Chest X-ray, PA view. Patient: 83 years old, sex M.
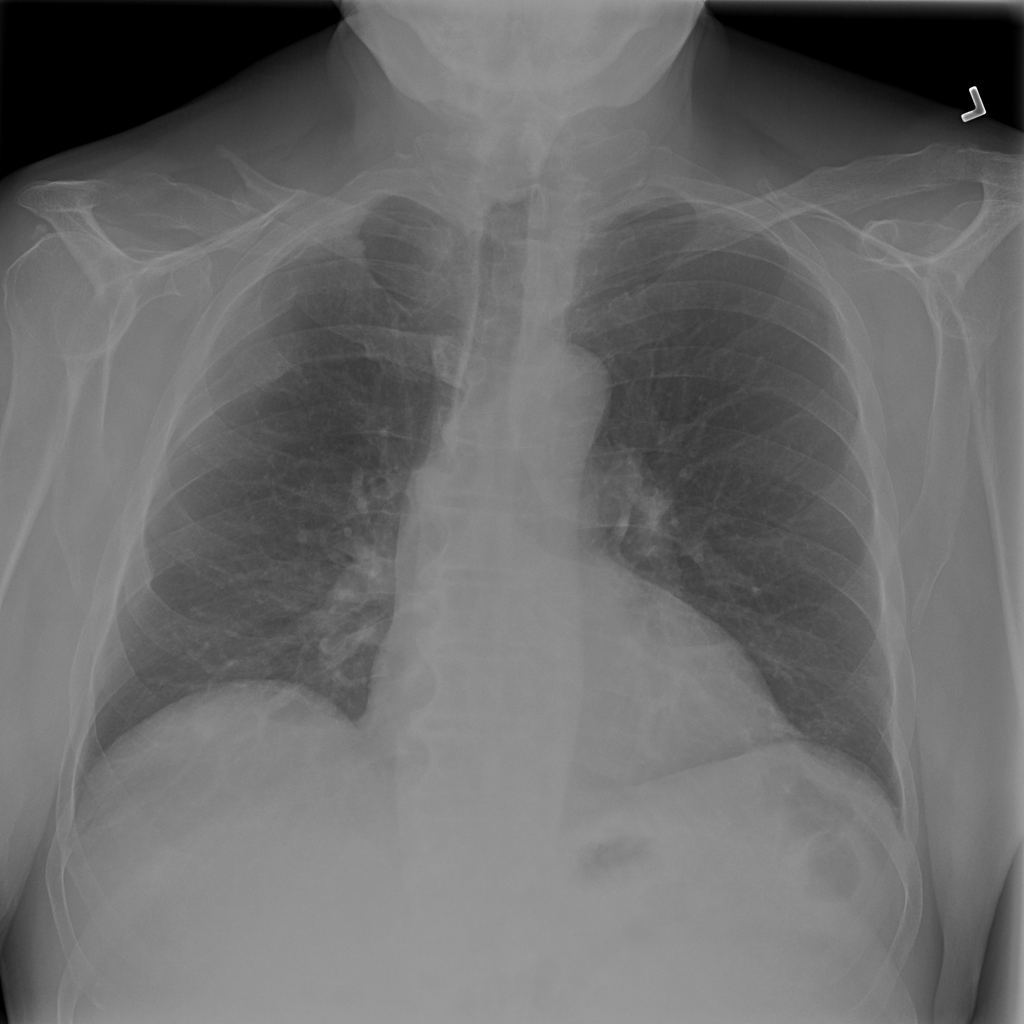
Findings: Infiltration